Question: I am putting together a bubble chart in ggplot2, and want to change the outline of my bubbles (to comply with work's formatting guidelines). My problem is that I'm using colors to group variables, and I'm using a custom palette (again, for work). Ideally, I'd like to put black borders on the bubbles.
Here's my data-frame:
'''
mmur <- structure(list(Medgrowth = c(-1.02232983588915, 3.01155115511551,-0.220617729642996, 1.96506550218342, 0.943970767356888, 0.810810810810807,0.0166694449074782, 0.21064457239153, 0.0876731544801004, 0.132216835610393,0.370644922164558,0.23378141437756, 1.27810650887574, 0.42301184433164,0.394880174291941, 0.54216172568924, 1.32690882134916, 0.499722376457527,-0.108885017421599), Medunemp = c(4.430550475, 2.<PHONE>,4.<PHONE>, 2.<PHONE>, 3.846659243, 3.<PHONE>, 4.<PHONE>,6.<PHONE>, 3.091889808,3.<PHONE>, 2.<PHONE>, 3.<PHONE>,2.<PHONE>, 4.<PHONE>, 2.<PHONE>, 1.616694725, 1.873037069,3.060170157, 3.<PHONE>), Empsize = c(324.2,270.6, 962.1,149, 962.4, 421.1, 1197.8, 777.8, 552.8, 234.8, 421.1, 203.2,915.7, 396.1, 685.9, 904.5, 1366.9, 215.4, 440.5), Eduratio = c(0.1,0.2, 0.1, 0.2, 0.1, 0.2, 0.1, 0.1, 0.1, 0.3, 0.3, 0.2, 0.5, 0.2,0.3, 0.6, 0.4, 0.2, 0.1), Names = structure(c(3L, 12L, 11L, 7L,5L, 19L, 17L, 1L, 18L, 10L, 8L, 16L, 14L, 2L, 15L, 6L, 9L, 4L,13L), .Label = c("Accom", "Admin","Agric", "Arts.", "Const","Educa", "Elect", "Finan", "Healt","Infor","Manuf","Minin","Other", "Profe", "Publi", "Renta", "Retai", "Trans", "Whole"), class = "factor"), colour1 = structure(c(6L, 5L, 6L, 5L, 6L,5L, 6L, 6L, 6L, 4L, 4L, 5L, 2L, 5L, 4L, 1L, 3L, 5L, 6L), .Label = c("#8C2D04","#CC4C02", "#EC7014", "#FE9929","#FEC44F", "#FEE391"), class = "factor")), .Names = c("Medgrowth","Medunemp", "Empsize", "Eduratio", "Names", "colour1"), row.names = c("Agric","Minin", "Manuf", "Elect", "Const", "Whole", "Retai", "Accom","Trans", "Infor", "Finan", "Renta", "Profe", "Admin", "Publi","Educa", "Healt", "Arts.", "Other"), class = "data.frame")
'''
And here's my plot code:
'''
bbubc1 <- ggplot(mmur, aes(x = Medgrowth, y = Medunemp, size = Empsize, label = Names, colour = colour1)) +
geom_point() +
scale_size(range = c(5, sqrt(max(mmur$Empsize)/min(mmur$Empsize)*5^2)), name = "Employment in
2012 (thousands)") +
geom_text(size = 4, colour = "black", vjust = -1) +
scale_colour_manual(values = levels(mmur$colour1), name = "Per cent with
tertiary degree", label = c(60, 50, 40, 30, 20, 10)) +
xlab("Median employment growth rate 2001 - 2012") +
ylab("Median unemployment rate 2001 - 2012") +
opts(axis.text.x=theme_text(angle=0, hjust=0, size = 16)) +
opts(axis.text.y=theme_text(angle=0, hjust=0, size = 16)) +
opts(axis.title.x=theme_text(size = 16)) +
opts(legend.title = theme_text(size = 16)) +
opts(axis.title.y=theme_text(size = 16, angle = 90)) +
geom_vline(colour = I("grey")) +
geom_hline(colour = I("grey")) +
ylim(c(0,7))
'''
The plot is here:

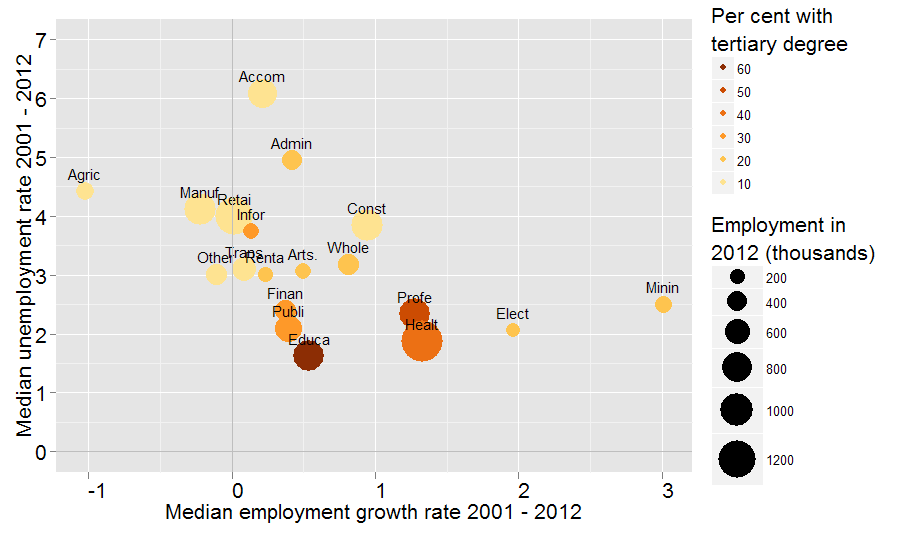
Answer: Some of R's plotting characters allow both an internal fill and an edge colour, so using one of these shapes to draw your points, and replacing your 'colour' aesthetics with 'fill', should do the job:
'''
ggplot(mmur, aes(x = Medgrowth, y = Medunemp, size = Empsize, label = Names, fill = colour1)) +
geom_point(shape=21, colour='black') +
scale_size(range = c(5, sqrt(max(mmur$Empsize)/min(mmur$Empsize)*5^2)), name = "Employment in
2012 (thousands)") +
geom_text(size = 4, colour = "black", vjust = -1) +
scale_fill_manual(values = levels(mmur$colour1), name = "Per cent with
tertiary degree", label = c(60, 50, 40, 30, 20, 10)) +
xlab("Median employment growth rate 2001 - 2012") +
ylab("Median unemployment rate 2001 - 2012") +
opts(axis.text.x=theme_text(angle=0, hjust=0, size = 16)) +
opts(axis.text.y=theme_text(angle=0, hjust=0, size = 16)) +
opts(axis.title.x=theme_text(size = 16)) +
opts(legend.title = theme_text(size = 16)) +
opts(axis.title.y=theme_text(size = 16, angle = 90)) +
geom_vline(colour = I("grey")) +
geom_hline(colour = I("grey")) +
ylim(c(0,7))
'''
Run 'example(points)' and go to the third plot to see which shapes can be filled like this, i.e. shapes 21:25.